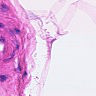
Metastatic tissue present: no